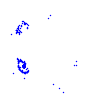
Particle: proton